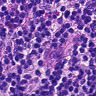
Metastatic tissue present: no